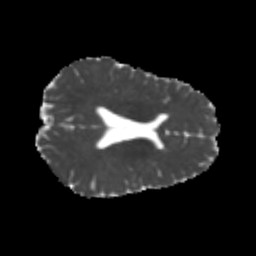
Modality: MD
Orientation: axial
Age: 21
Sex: male
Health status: healthy
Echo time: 0.074 s